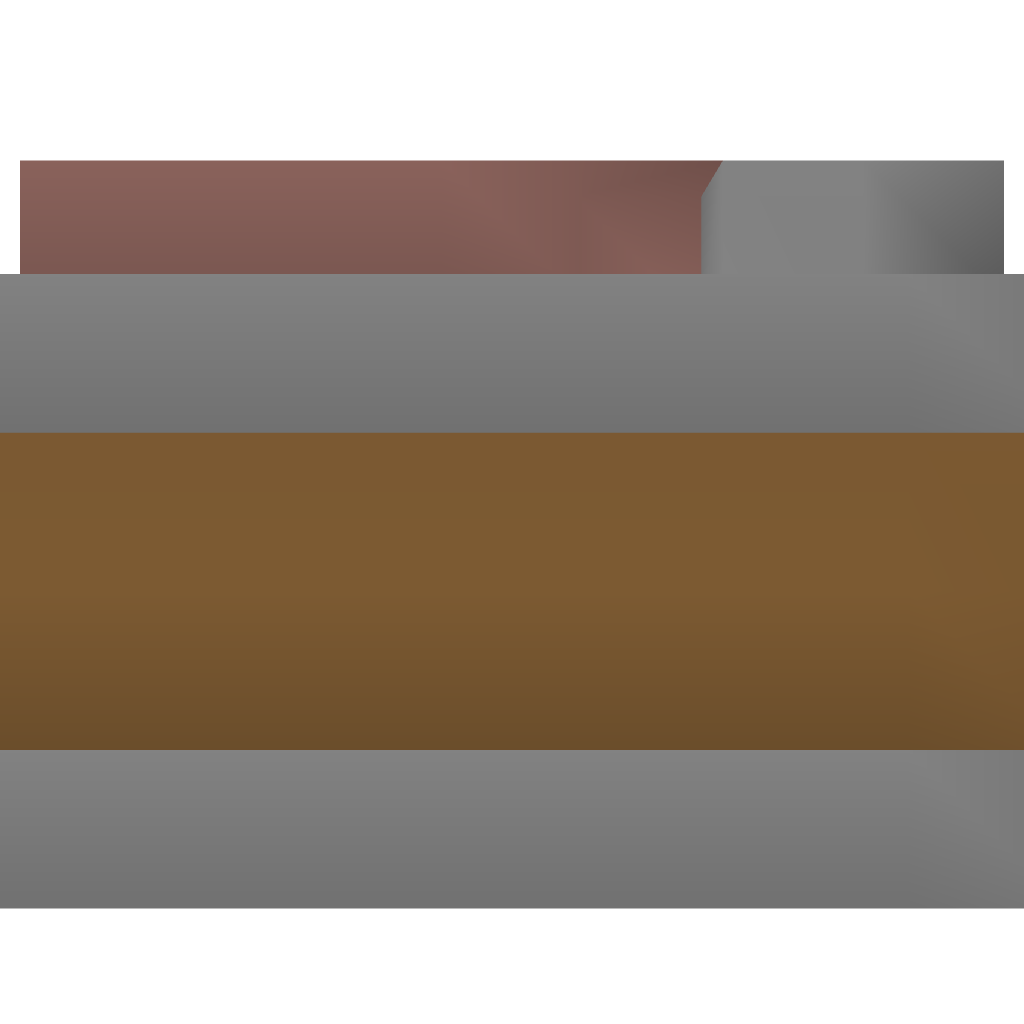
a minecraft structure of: Cobblegen very tiny build of 5 blocks high